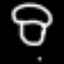
Label: mushroom